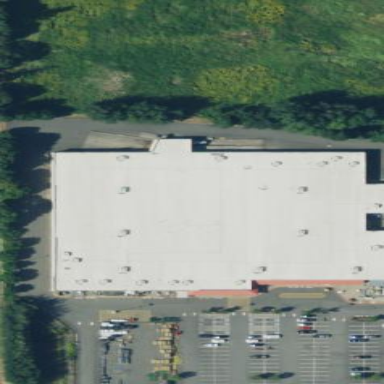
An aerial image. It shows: Retail building.